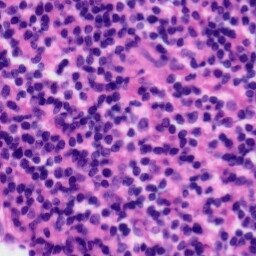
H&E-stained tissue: Tonsil